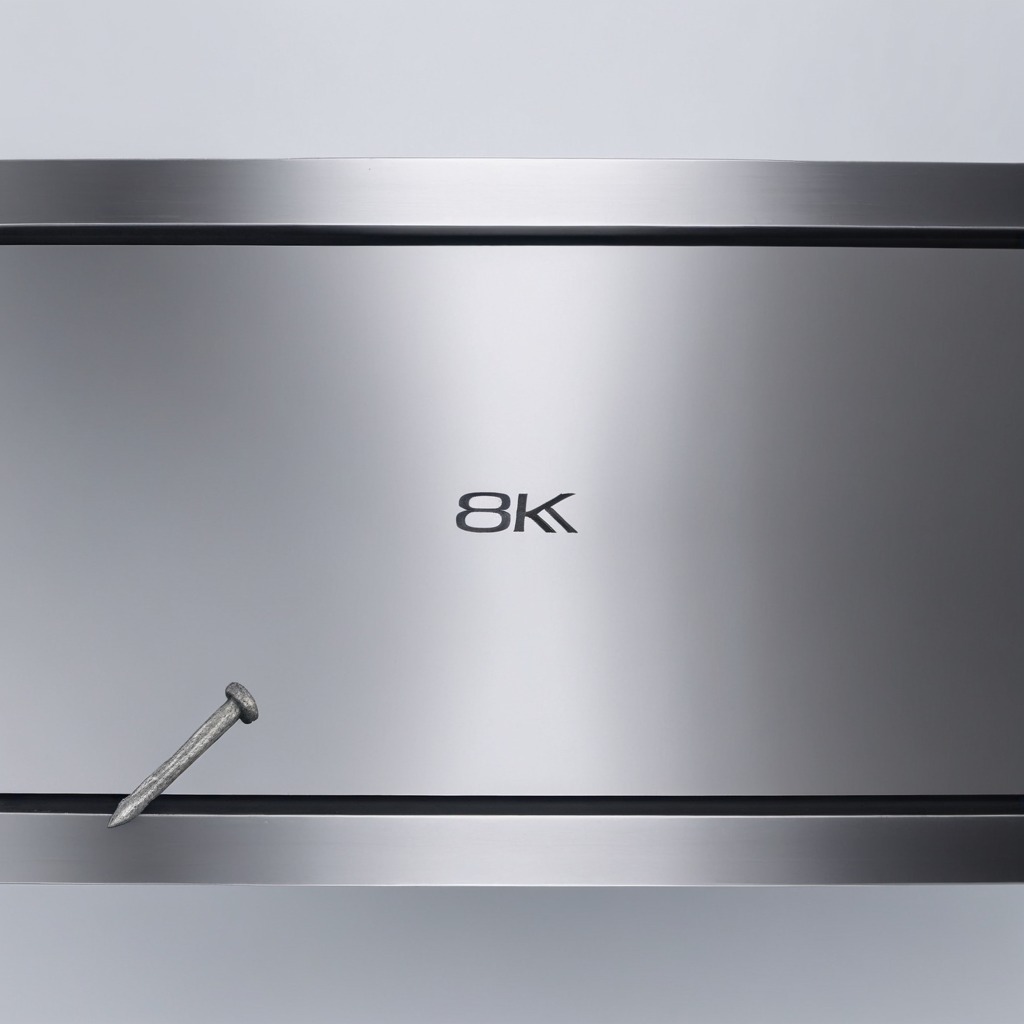
An iron nail is lying on the stainless steel table in a high-end prototyping lab.